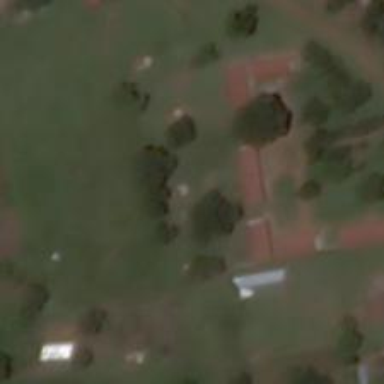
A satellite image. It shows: School.